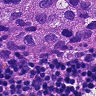
Metastatic tissue present: yes